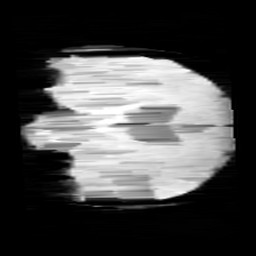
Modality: minIP
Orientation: coronal
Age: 9
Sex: male
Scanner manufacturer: siemens
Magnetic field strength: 3 T
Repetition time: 0.027 s
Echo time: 0.02 s